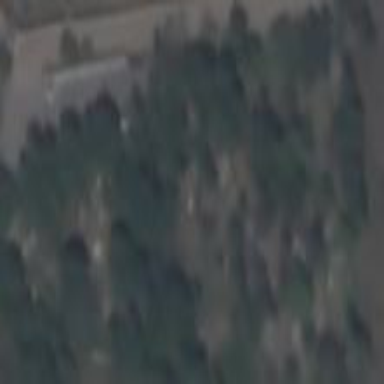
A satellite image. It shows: Graveyard.